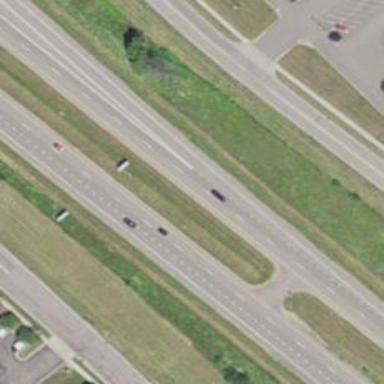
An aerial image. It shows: Motorway junction.